Interaction volume radius: 10 \u00c5
Interaction volume height: 10 \u00c5
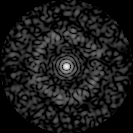
Disorder parameter: 0.8135